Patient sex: M
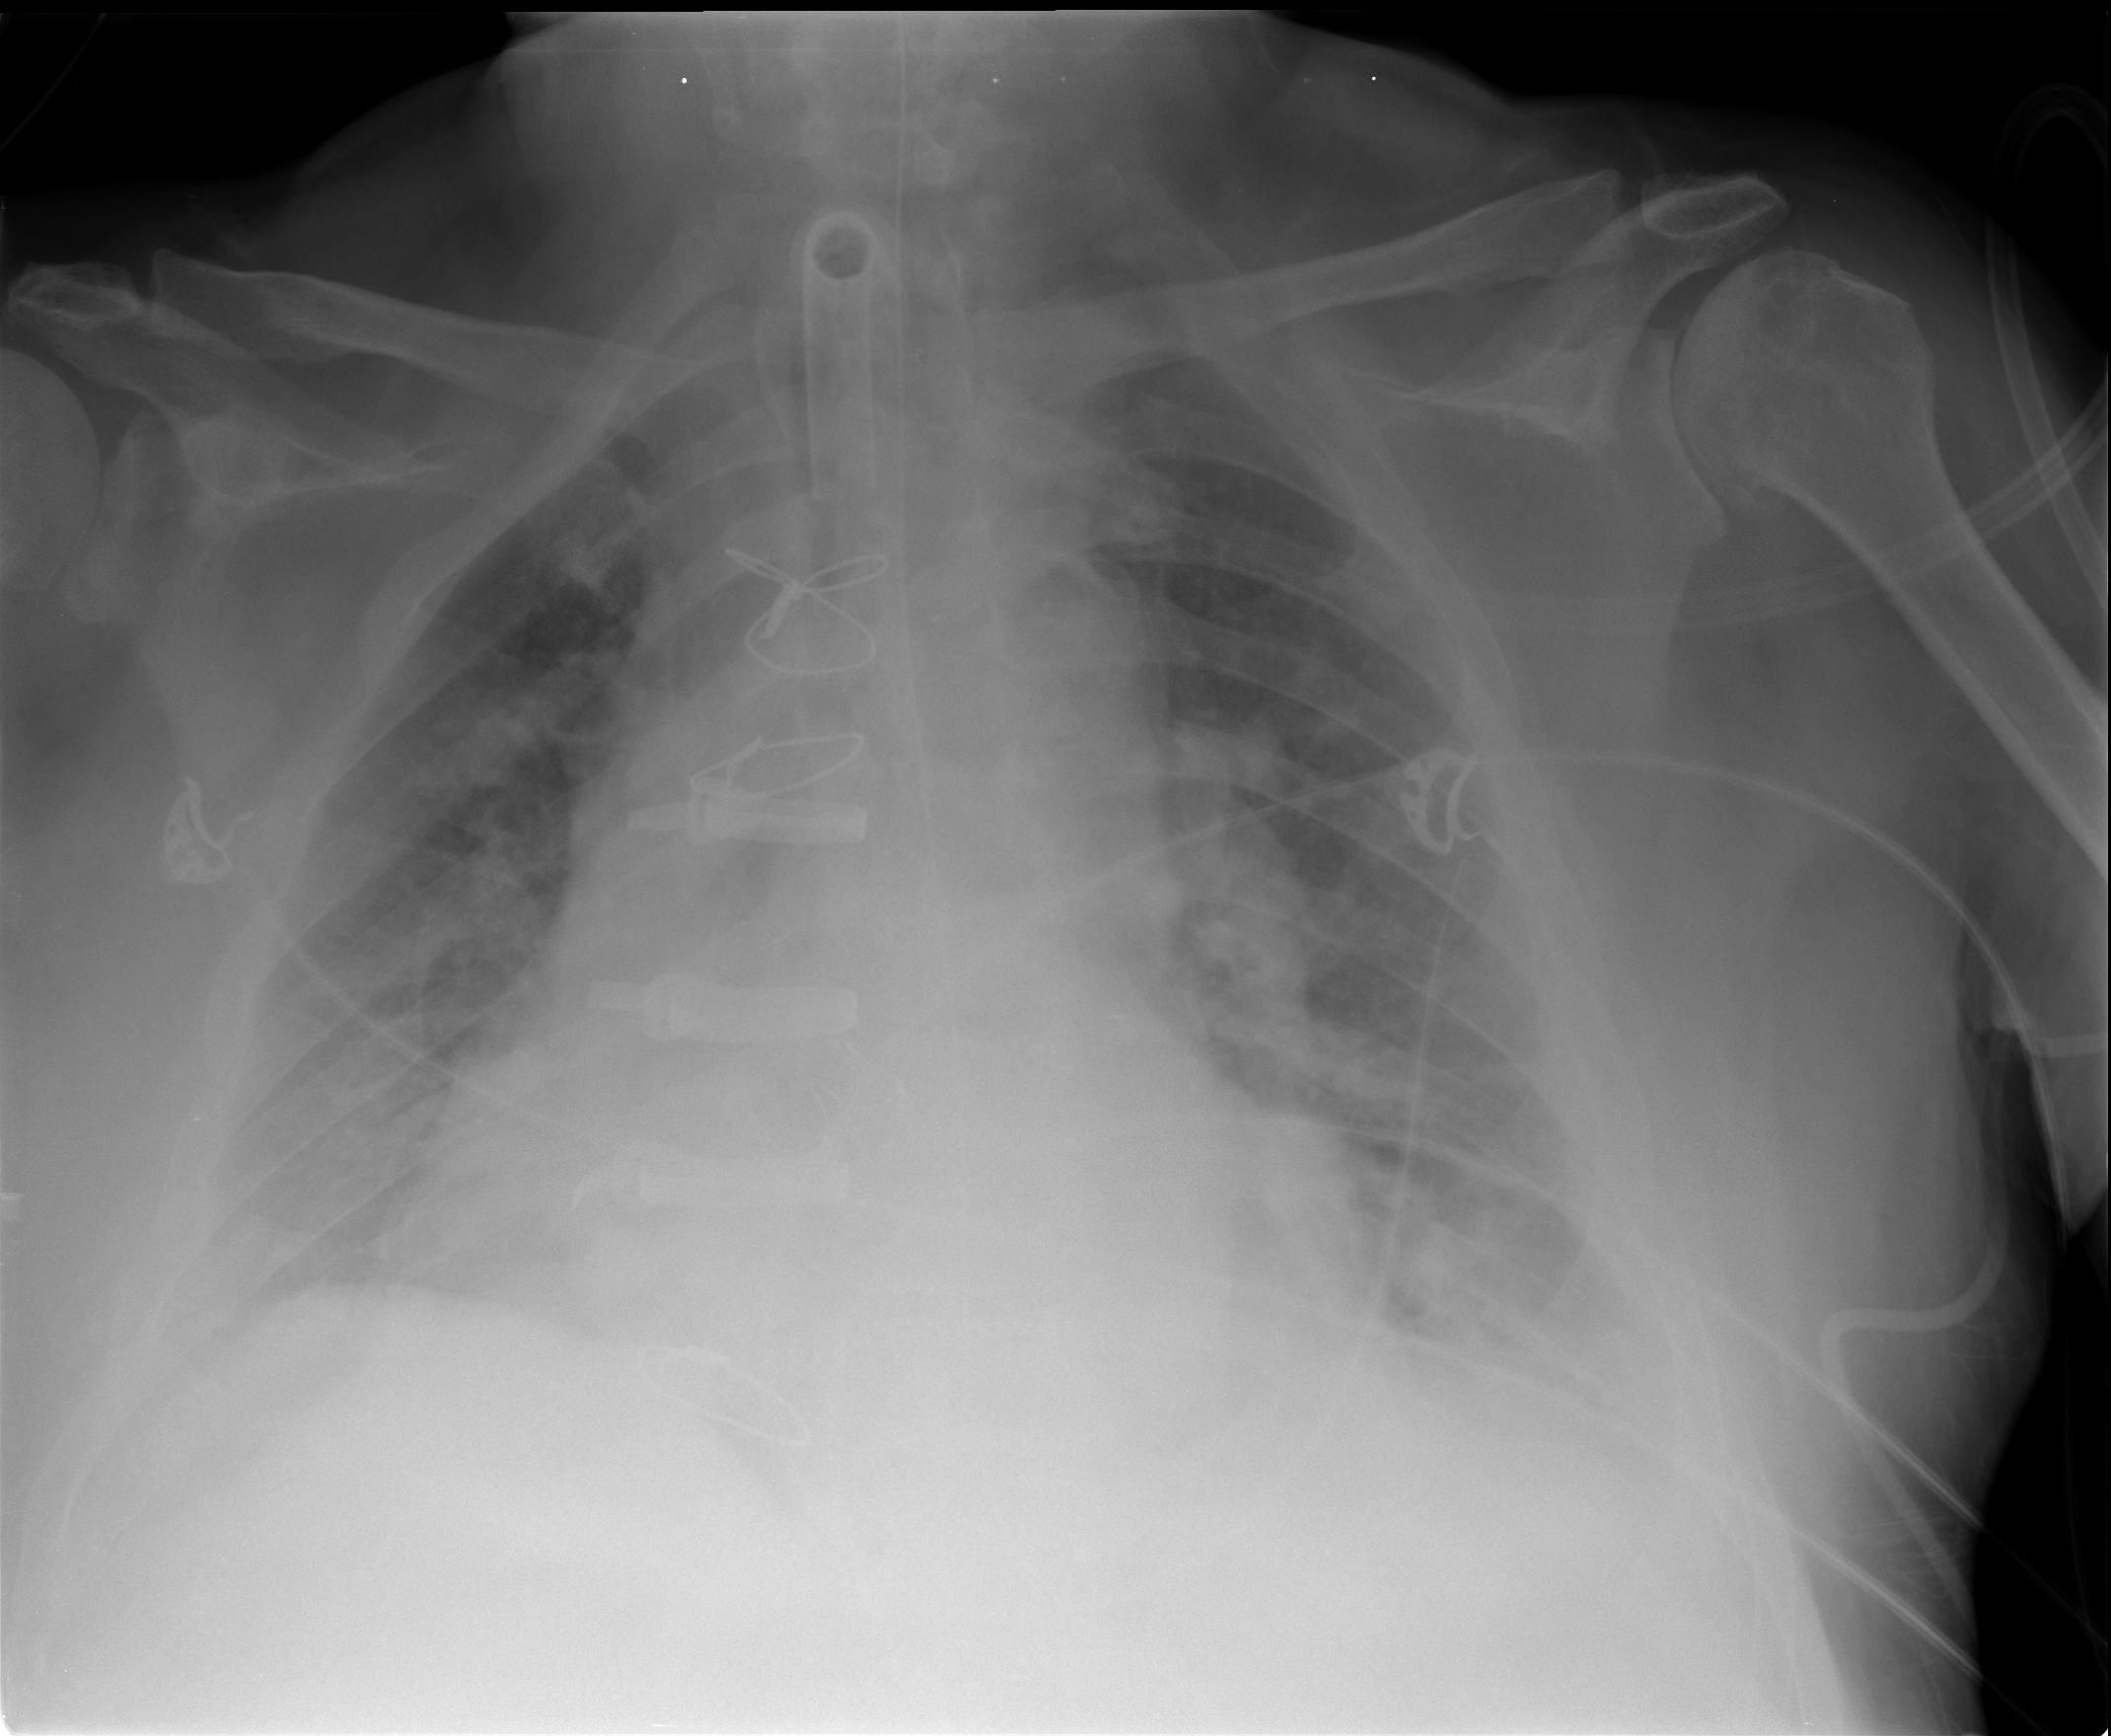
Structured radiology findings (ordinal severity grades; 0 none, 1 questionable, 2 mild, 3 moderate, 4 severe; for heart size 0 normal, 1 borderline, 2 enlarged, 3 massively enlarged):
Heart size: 2
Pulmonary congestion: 2
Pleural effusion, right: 2
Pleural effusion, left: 1
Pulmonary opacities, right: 2
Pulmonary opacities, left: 2
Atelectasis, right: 2
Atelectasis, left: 2